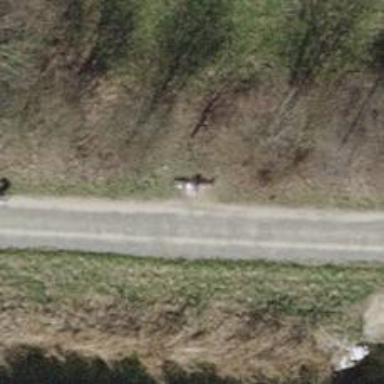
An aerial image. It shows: Brown bench.